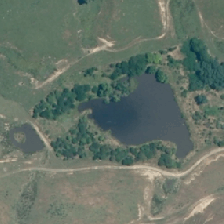
Land cover: lake_pond